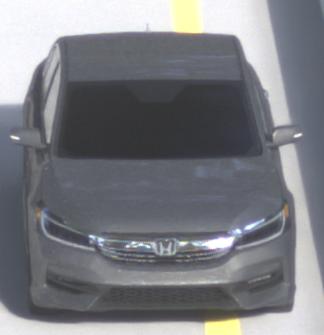
Make: Honda
Model: Accord Hybrid
Detailed model: 9. Generation
Model produced from: 2015
Model produced until: 2019
Doors: 4
Color: gray
Road condition: dry road
Daytime: morning or afternoon
Contrast: low contrast